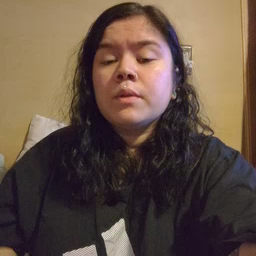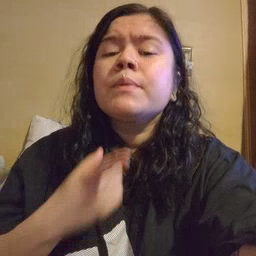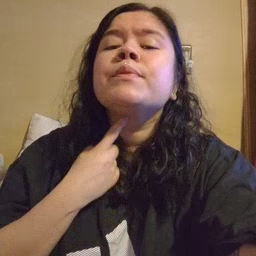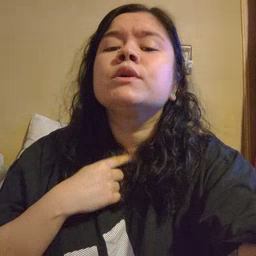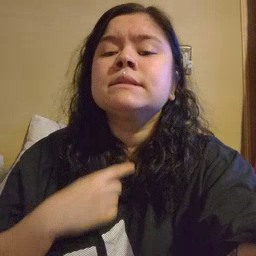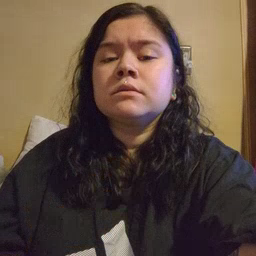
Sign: thirsty